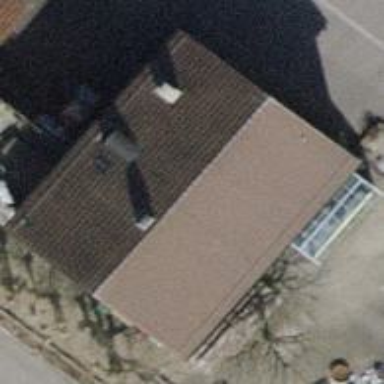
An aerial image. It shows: Restaurant.